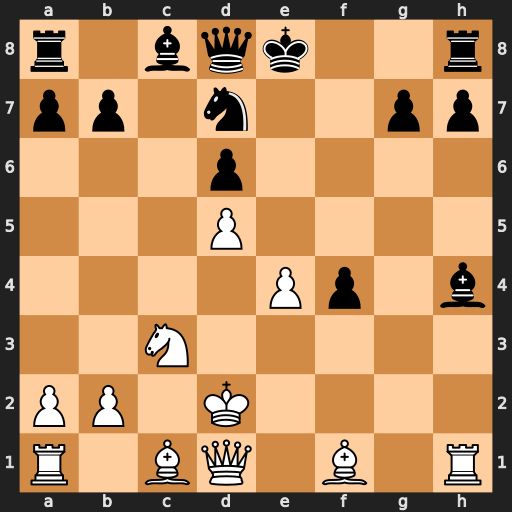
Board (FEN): r1bqk2r/pp1n2pp/3p4/3P4/4Pp1b/2N5/PP1K4/R1BQ1B1R
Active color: w
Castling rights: kq
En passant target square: -
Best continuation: Qh5+ g6 Qxh4 Qxh4 Rxh4